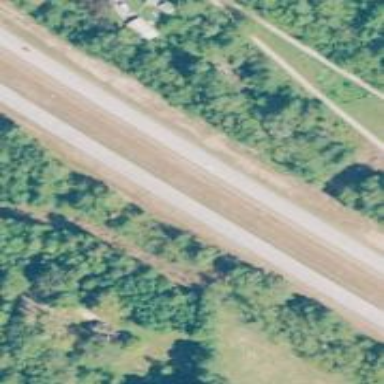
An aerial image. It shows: Trunk highway.